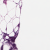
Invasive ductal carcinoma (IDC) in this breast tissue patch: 1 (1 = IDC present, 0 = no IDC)